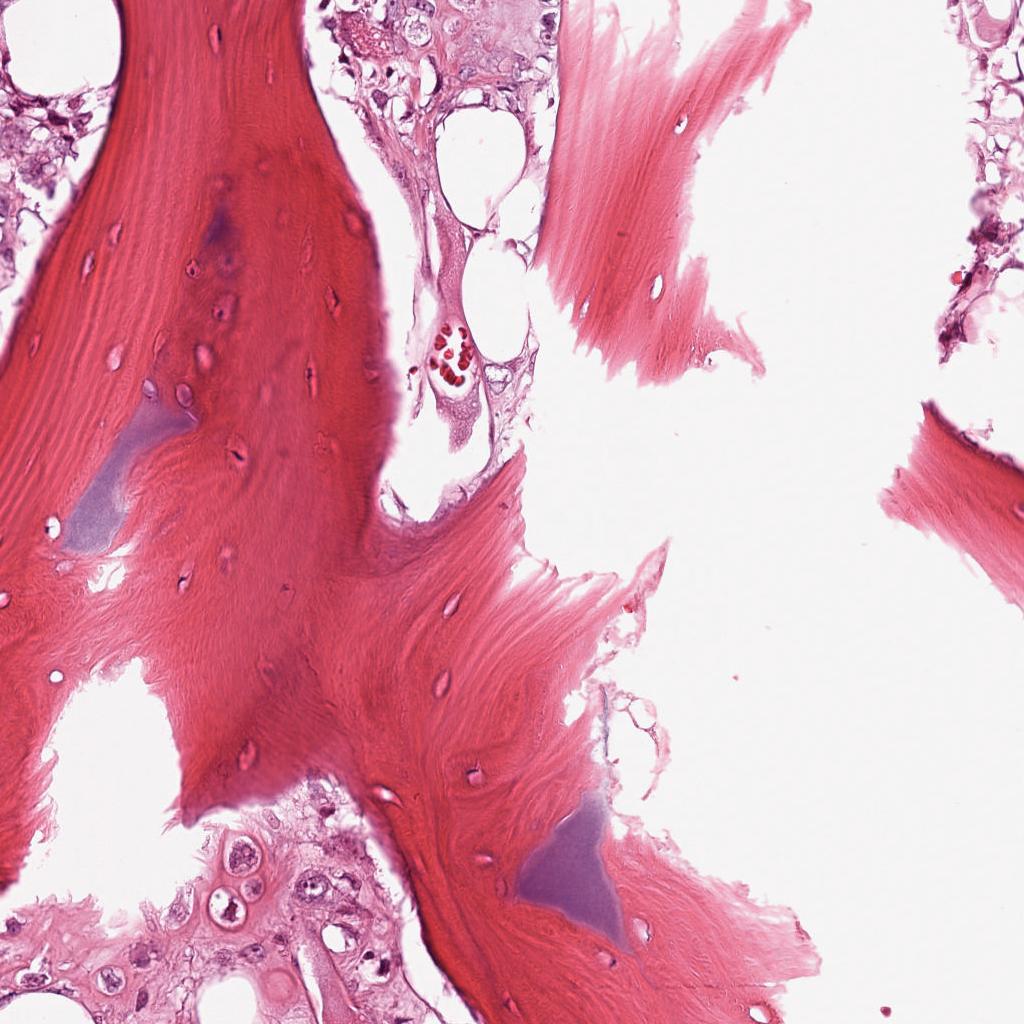
Label: Viable